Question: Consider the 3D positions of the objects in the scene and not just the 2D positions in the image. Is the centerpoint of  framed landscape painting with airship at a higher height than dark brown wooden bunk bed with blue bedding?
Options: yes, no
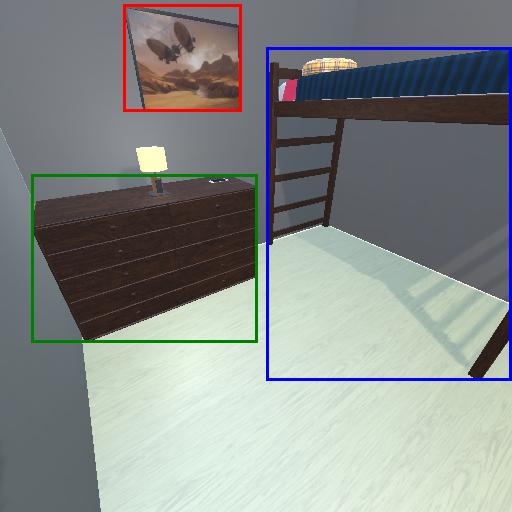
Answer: yes